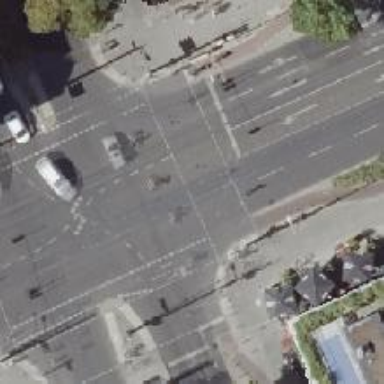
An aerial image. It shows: Road with traffic signals controlling the flow of traffic.